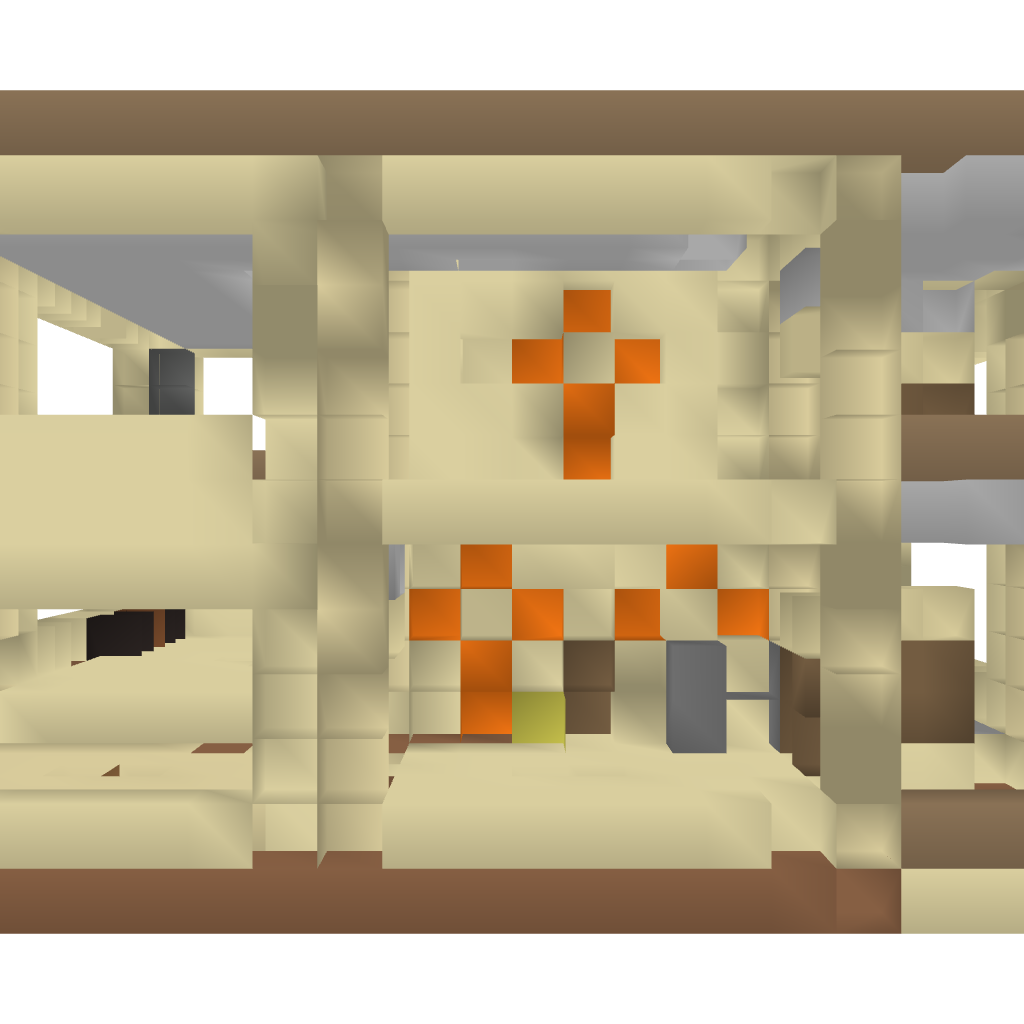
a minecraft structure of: Sandstone House